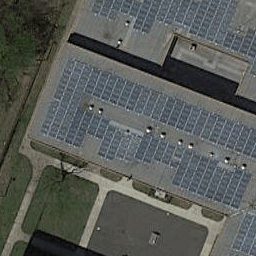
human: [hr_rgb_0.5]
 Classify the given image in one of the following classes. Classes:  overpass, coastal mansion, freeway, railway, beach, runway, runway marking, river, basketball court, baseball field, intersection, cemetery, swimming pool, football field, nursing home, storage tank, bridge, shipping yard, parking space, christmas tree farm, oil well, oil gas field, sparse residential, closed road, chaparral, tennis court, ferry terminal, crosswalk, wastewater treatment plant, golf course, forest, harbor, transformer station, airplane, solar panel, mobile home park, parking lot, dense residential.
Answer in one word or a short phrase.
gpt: solar panel